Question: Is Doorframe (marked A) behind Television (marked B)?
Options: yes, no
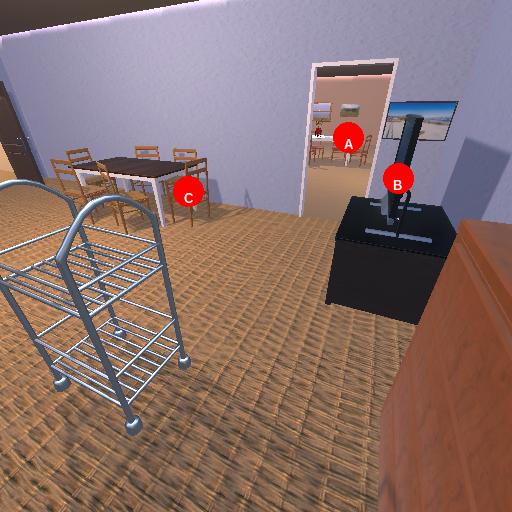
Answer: yes